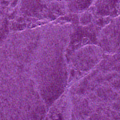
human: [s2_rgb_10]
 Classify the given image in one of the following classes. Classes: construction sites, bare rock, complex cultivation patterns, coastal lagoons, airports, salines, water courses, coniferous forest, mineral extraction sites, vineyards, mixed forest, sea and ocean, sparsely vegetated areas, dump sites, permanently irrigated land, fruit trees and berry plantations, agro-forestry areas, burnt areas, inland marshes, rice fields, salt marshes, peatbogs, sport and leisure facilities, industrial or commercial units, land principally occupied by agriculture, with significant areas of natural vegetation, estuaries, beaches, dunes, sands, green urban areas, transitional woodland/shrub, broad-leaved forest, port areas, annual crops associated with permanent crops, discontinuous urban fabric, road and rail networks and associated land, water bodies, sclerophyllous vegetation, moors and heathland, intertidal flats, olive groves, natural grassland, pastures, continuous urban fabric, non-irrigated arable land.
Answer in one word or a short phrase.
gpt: sea and ocean